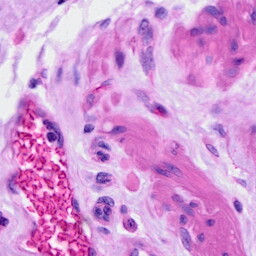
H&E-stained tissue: Ovarian